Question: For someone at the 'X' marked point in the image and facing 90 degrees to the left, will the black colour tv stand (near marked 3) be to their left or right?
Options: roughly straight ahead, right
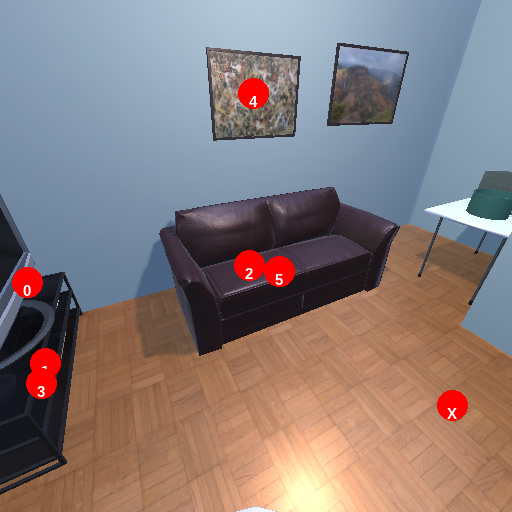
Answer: roughly straight ahead